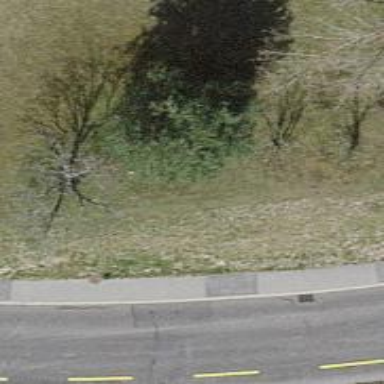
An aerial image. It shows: Deciduous broadleaved tree in garden.